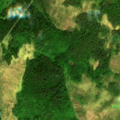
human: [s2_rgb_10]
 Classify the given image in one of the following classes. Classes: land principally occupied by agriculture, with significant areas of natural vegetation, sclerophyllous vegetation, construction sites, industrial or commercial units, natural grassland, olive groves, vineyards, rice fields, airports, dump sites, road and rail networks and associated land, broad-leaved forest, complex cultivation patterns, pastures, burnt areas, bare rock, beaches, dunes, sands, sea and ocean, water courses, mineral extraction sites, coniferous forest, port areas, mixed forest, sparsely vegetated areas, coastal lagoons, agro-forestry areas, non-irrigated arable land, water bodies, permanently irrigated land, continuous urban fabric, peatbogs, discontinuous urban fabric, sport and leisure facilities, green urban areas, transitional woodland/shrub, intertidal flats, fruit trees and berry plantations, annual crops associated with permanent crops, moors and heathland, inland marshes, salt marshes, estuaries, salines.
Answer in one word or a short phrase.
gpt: coniferous forest, mixed forest, transitional woodland/shrub